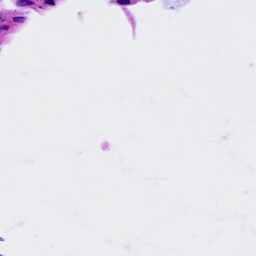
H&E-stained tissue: Cervix